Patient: sex M, age 65
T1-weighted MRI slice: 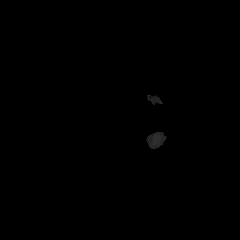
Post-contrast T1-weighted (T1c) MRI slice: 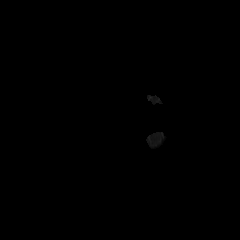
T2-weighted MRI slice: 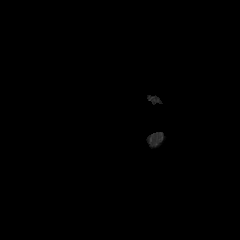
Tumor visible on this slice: no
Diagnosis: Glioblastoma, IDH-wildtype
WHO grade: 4